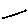
Label: line